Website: walmart
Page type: receipt
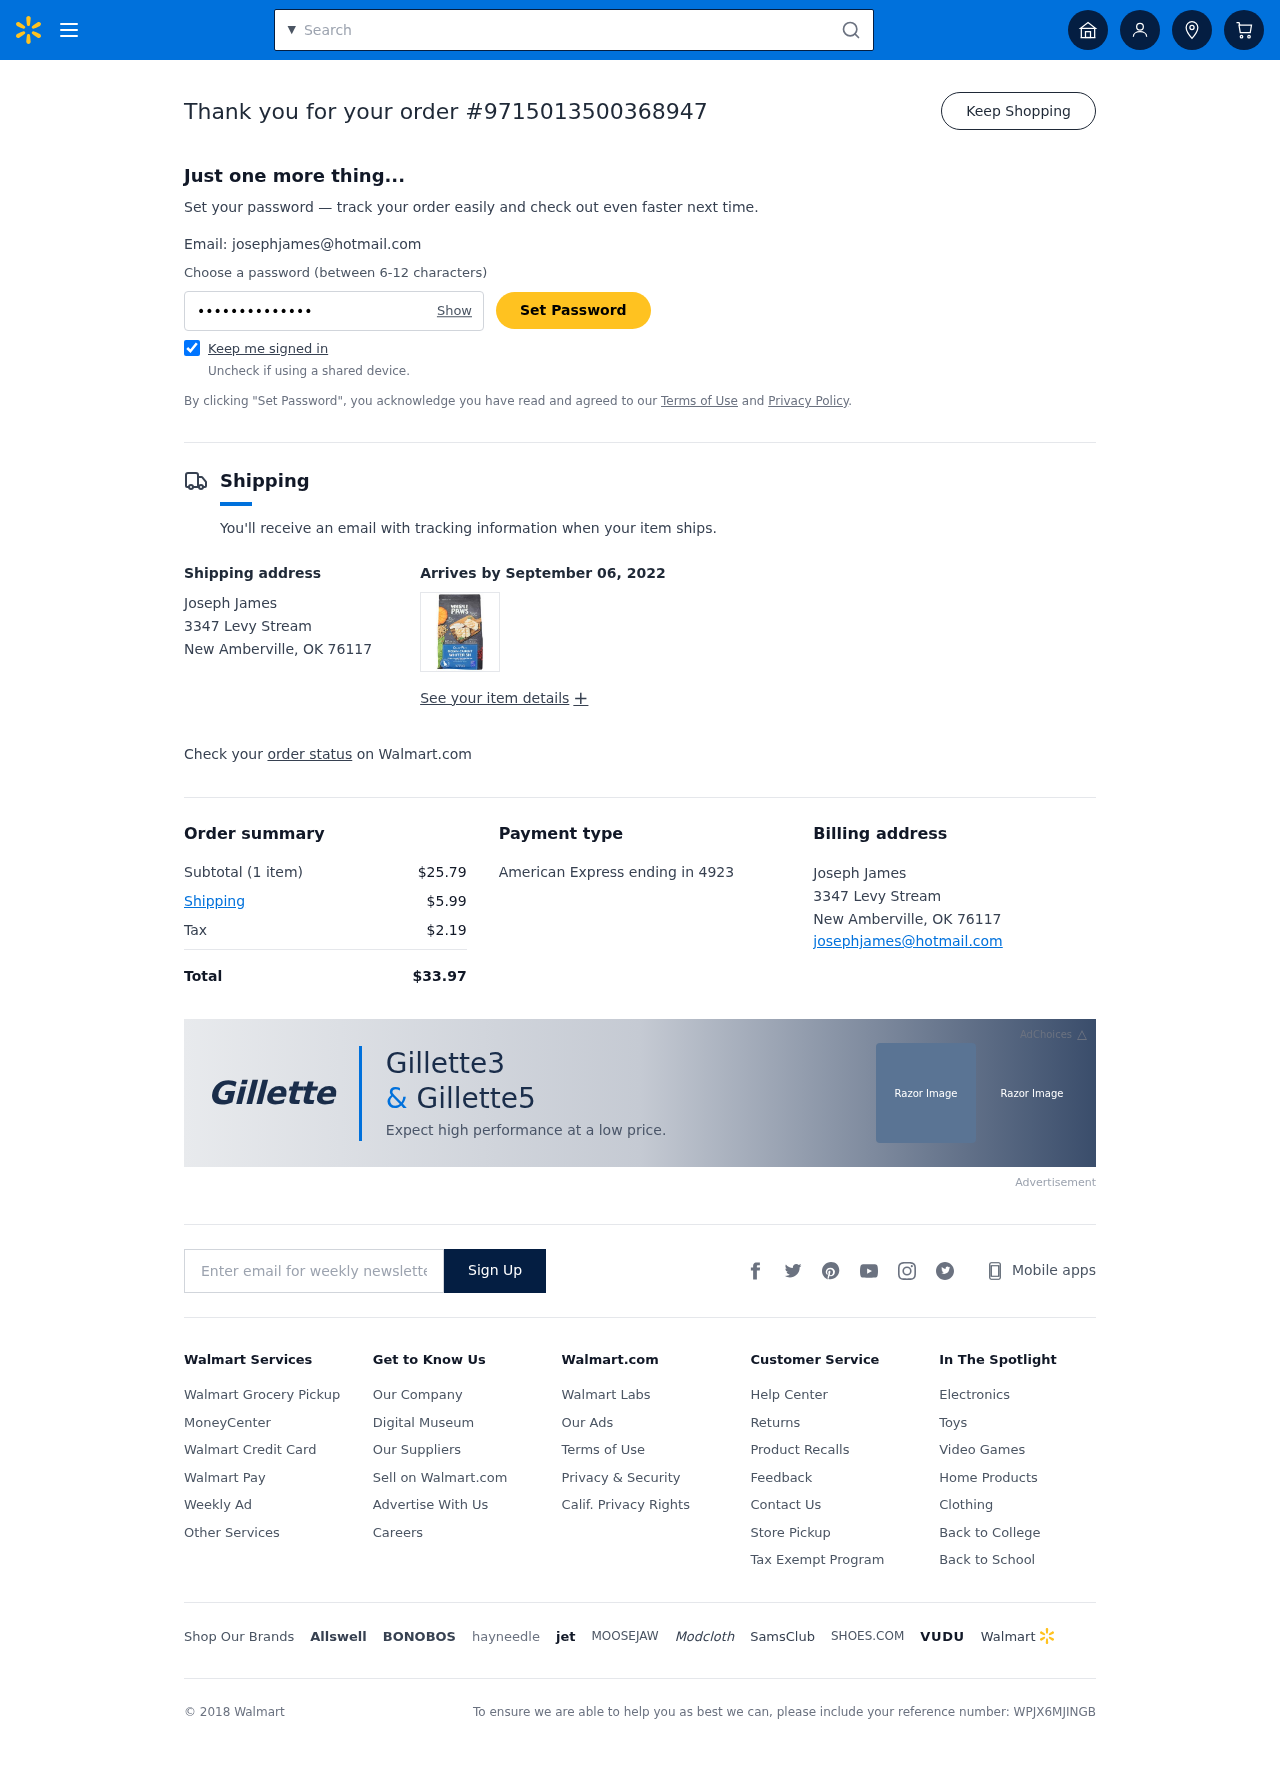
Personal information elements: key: PII_CARD_LAST4
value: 4923
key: PII_CARD_TYPE
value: American Express
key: PII_CITY_STATE_ZIP
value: New Amberville, OK 76117
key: PII_EMAIL
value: josephjames@hotmail.com
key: PII_FULLNAME
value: Joseph James
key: PII_STREET
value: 3347 Levy Stream
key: PII_FULLNAME2
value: Joseph James
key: PII_STREET2
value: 3347 Levy Stream
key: PII_CITY_STATE_ZIP2
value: New Amberville, OK 76117
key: PII_EMAIL2
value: josephjames@hotmail.com
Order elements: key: ORDER_ID
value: #9715013500368947
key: ORDER_DELIVERY_DATE
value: September 06, 2022
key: ORDER_NUM_ITEMS
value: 1 item
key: ORDER_SUBTOTAL
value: $25.79
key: ORDER_SHIPPING_COST
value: $5.99
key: ORDER_TAX
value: $2.19
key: ORDER_TOTAL
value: $33.97
Search elements: key: HEADER_SEARCH
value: Search